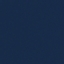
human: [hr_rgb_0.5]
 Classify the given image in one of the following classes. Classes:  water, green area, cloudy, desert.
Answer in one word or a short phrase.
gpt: water